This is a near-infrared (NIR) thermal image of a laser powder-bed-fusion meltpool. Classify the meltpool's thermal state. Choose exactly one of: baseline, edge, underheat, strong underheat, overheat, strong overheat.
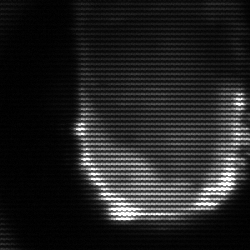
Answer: baseline